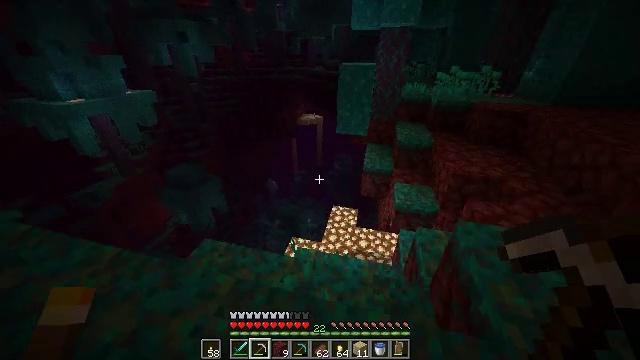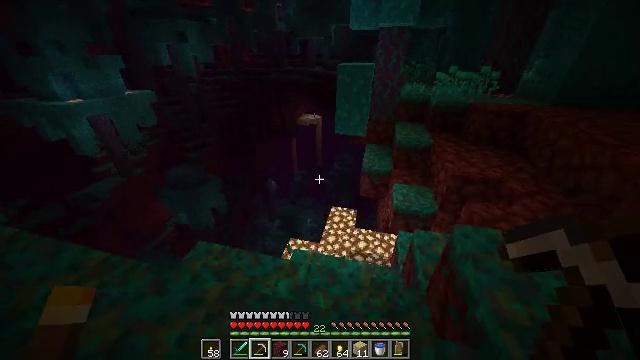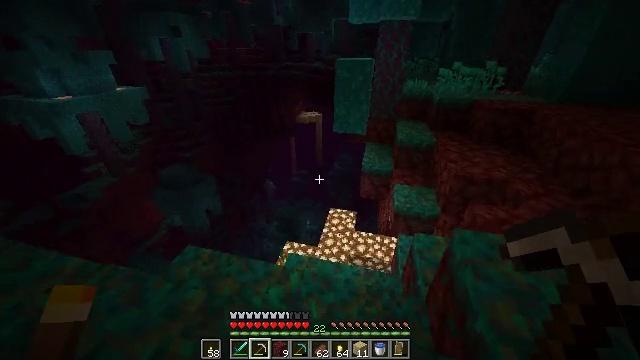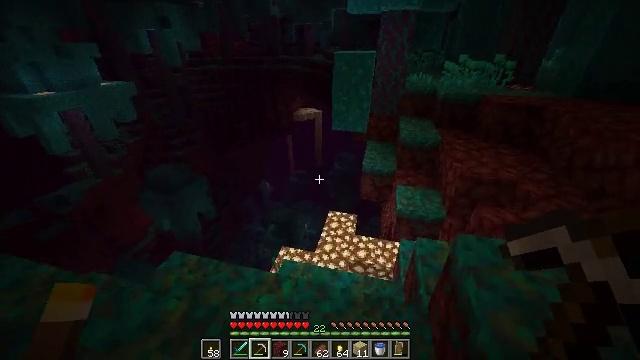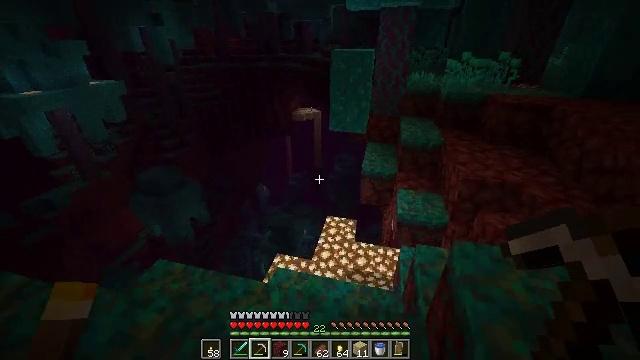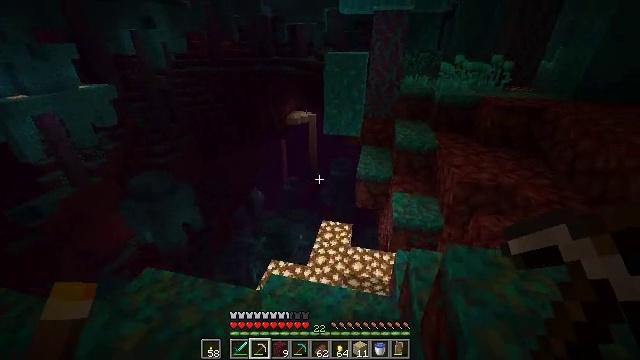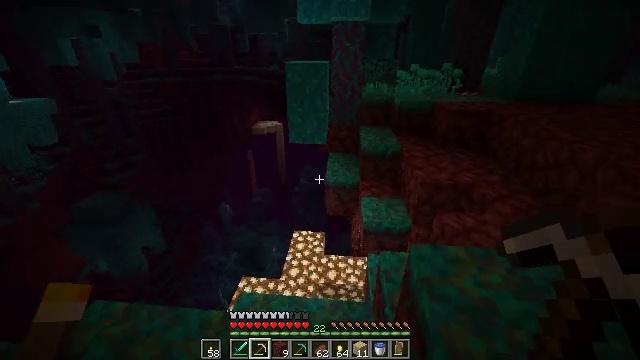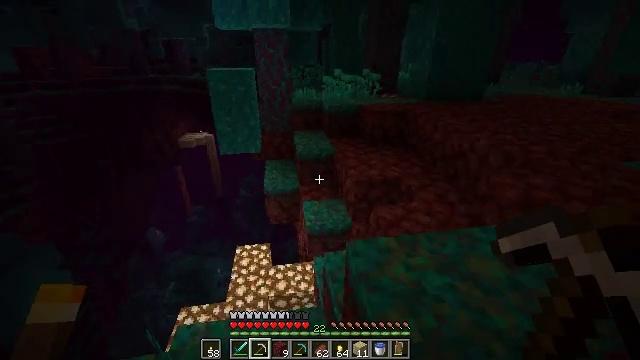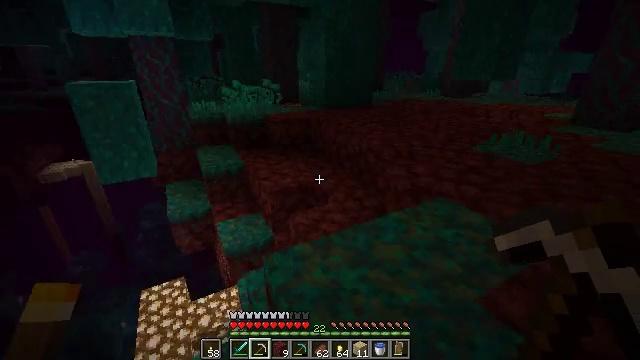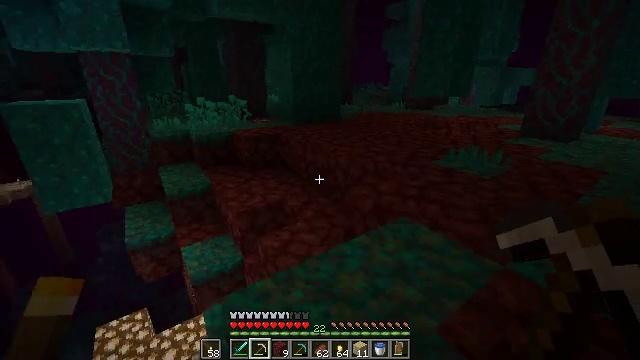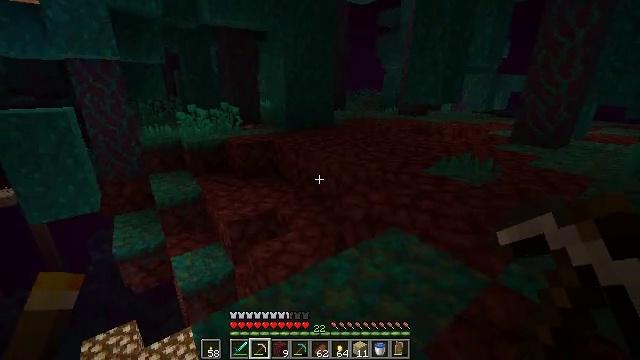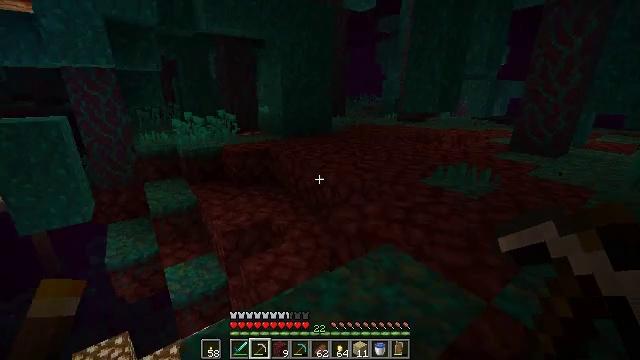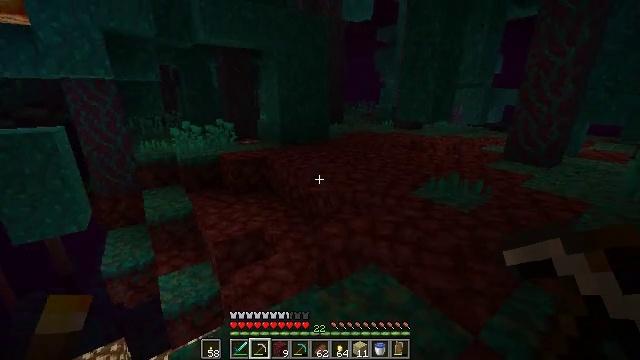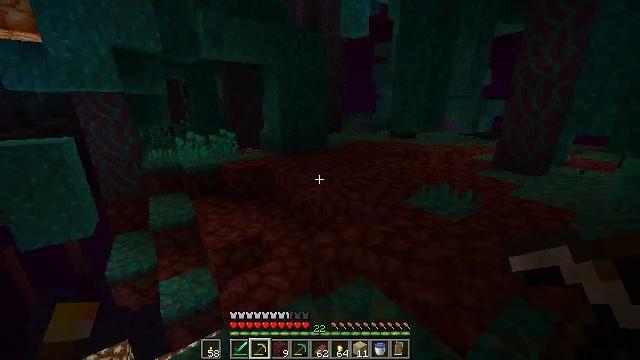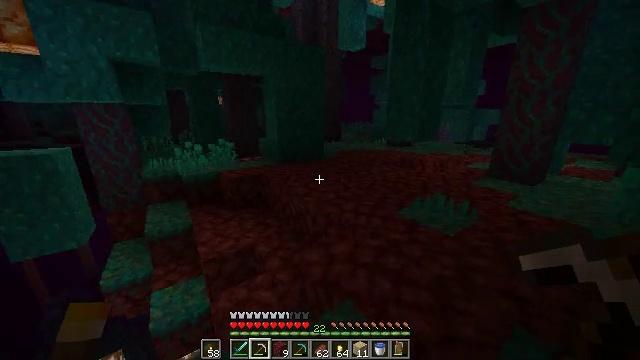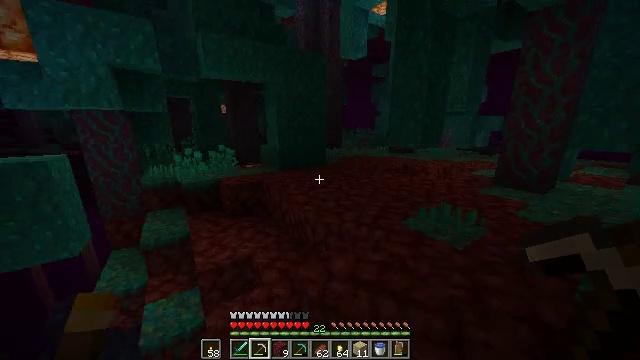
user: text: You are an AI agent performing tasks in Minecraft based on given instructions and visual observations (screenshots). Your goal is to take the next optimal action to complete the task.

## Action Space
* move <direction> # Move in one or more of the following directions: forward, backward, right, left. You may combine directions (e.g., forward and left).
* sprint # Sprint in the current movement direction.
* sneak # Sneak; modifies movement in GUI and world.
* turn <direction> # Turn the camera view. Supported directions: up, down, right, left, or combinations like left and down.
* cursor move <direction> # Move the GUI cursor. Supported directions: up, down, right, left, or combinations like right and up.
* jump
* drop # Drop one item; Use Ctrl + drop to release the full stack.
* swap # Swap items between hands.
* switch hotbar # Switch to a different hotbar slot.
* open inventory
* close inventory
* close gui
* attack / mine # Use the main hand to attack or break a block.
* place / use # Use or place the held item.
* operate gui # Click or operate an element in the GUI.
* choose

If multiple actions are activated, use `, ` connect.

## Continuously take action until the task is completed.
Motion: motion action
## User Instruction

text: Collect the warped nylium block.
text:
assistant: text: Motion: move right, sneak
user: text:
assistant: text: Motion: move right, sneak
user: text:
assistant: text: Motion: move right, sneak
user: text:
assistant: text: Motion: move right, sneak
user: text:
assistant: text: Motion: move right, sneak, turn right
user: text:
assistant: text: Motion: move right, sneak, turn right and up
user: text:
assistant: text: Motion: move right, sneak, turn right and up
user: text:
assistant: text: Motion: move forward and move right, turn right and up
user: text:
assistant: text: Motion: move forward and move right, turn right and up
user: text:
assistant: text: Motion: move forward and move right, turn right and up
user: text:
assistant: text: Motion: move forward and move right, sprint, turn up
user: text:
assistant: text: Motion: move forward and move right, sprint
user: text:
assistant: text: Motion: move forward and move right, sprint, turn up
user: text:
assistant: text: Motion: move forward, sprint, turn up
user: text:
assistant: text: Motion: move forward, sprint, turn up
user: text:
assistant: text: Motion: move forward, sprint
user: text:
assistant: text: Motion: move forward, sprint
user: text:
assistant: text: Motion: move forward, sprint, turn left, jump
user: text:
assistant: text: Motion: move forward, sprint, jump
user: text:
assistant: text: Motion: move forward and move right, sprint, jump
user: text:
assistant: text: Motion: move forward and move right, sprint, jump
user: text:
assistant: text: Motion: move forward and move right, sprint, turn left, jump
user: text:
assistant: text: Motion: move forward and move right, sprint, turn left and up, jump
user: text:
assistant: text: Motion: move forward and move right, sprint, jump
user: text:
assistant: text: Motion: move forward and move right, sprint, jump
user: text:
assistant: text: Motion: move forward, sprint, jump
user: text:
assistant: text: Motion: move forward, sprint, jump
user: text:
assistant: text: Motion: move forward, sprint, jump
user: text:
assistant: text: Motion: move forward, sprint, jump
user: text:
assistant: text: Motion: move forward, sprint, jump